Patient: sex M, age 79
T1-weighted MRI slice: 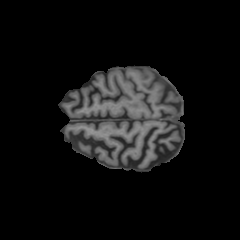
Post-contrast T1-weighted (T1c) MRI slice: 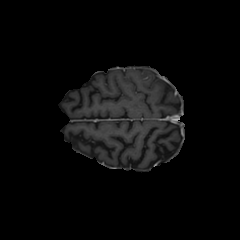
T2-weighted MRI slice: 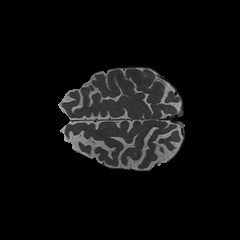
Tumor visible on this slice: yes
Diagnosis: Glioblastoma, IDH-wildtype
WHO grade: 4